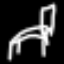
Label: chair